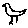
Label: bird